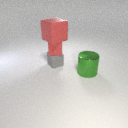
small red rubber cube below large red rubber cube